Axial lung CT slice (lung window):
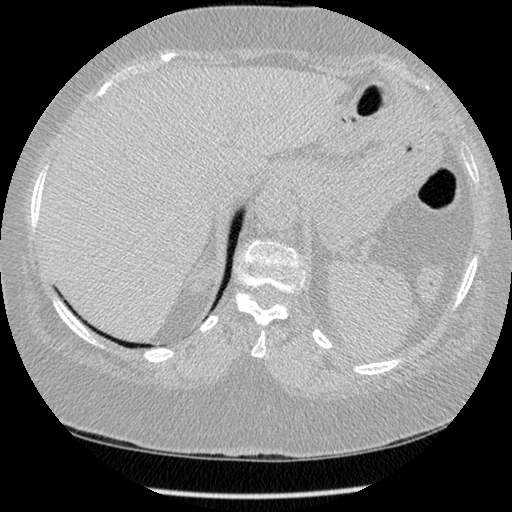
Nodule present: no